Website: slack
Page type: stored-credit-cards
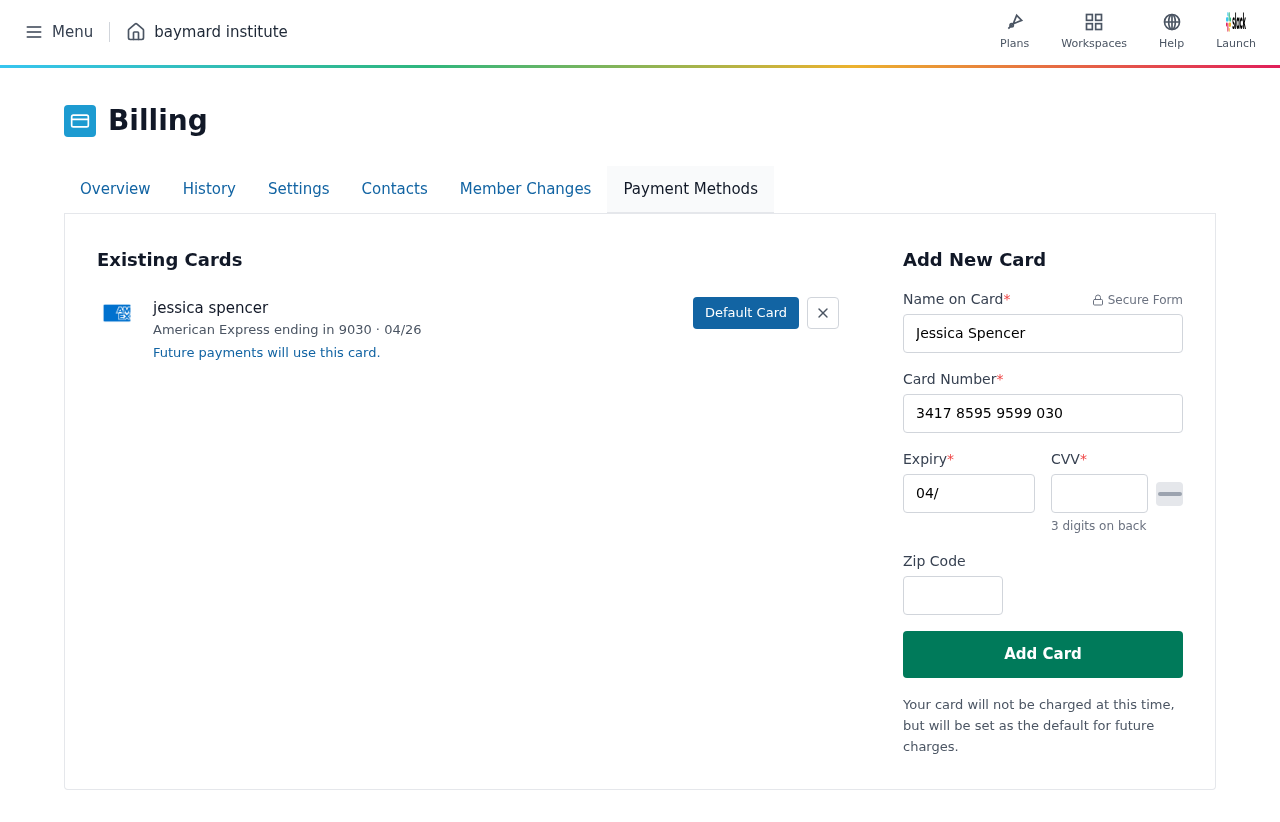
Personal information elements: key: PII_CARD_CVV
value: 7071
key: PII_CARD_EXPIRY
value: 04/26
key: PII_CARD_EXPIRY_MONTH
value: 04
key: PII_CARD_EXPIRY_YEAR
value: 26
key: PII_CARD_LAST4
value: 9030
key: PII_CARD_NUMBER
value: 3417 8595 9599 030
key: PII_CARD_TYPE
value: American Express
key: PII_FULLNAME
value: jessica spencer
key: PII_FULLNAME
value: Jessica Spencer
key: PII_POSTCODE
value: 60978